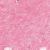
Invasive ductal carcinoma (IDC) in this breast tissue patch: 0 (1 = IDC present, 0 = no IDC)